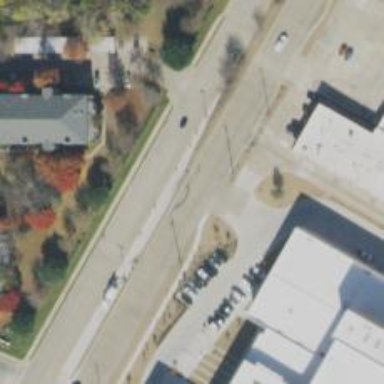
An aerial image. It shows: Secondary road with separate sidewalks.